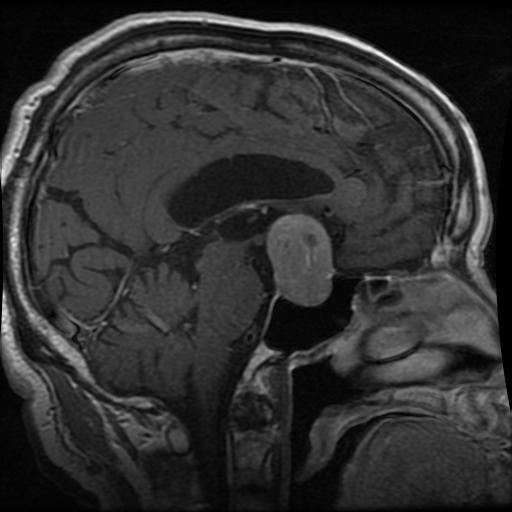
Label: pituitary